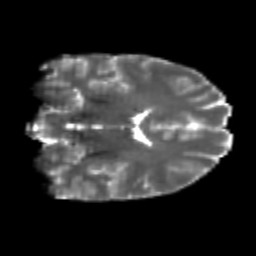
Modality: T2w
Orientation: coronal
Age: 23
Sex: male
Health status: healthy
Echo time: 0.074 s